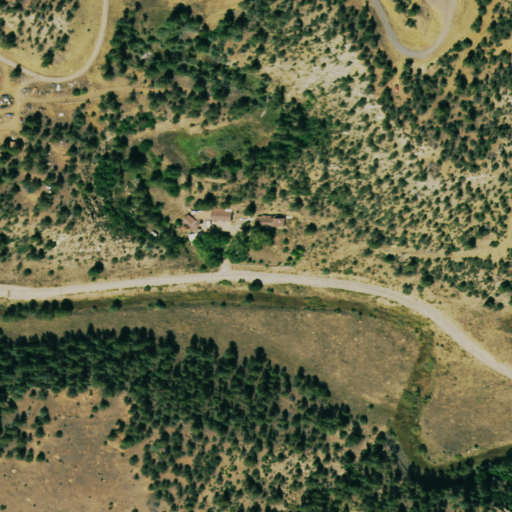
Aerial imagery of valley in Colorado named Horn Spring Canyon containing shrub, evergreen forest, grassland, and open development